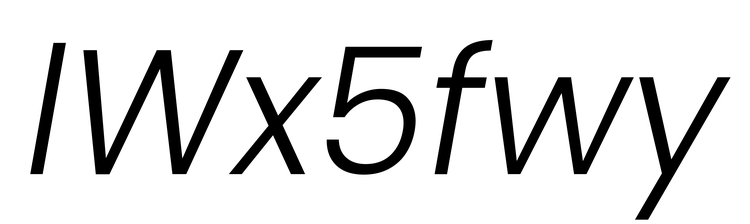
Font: Poppins-LightItalic